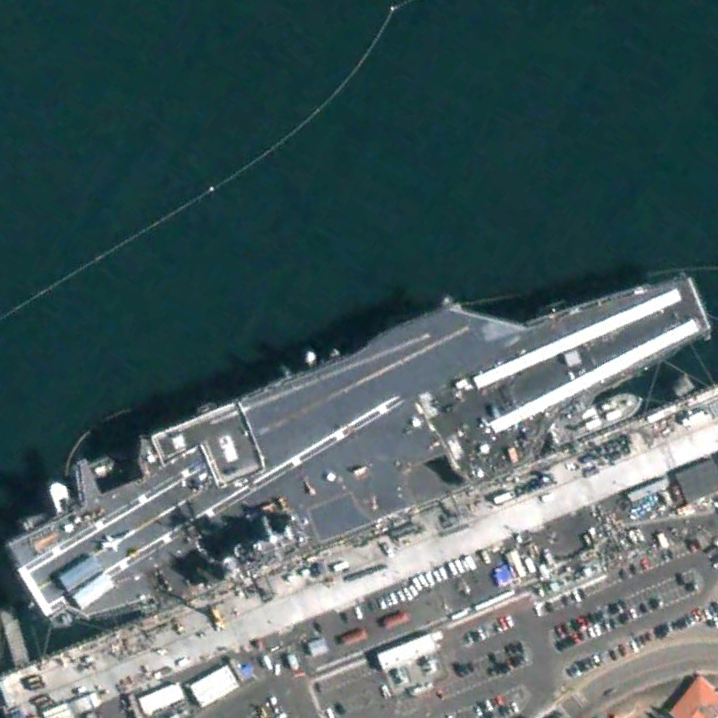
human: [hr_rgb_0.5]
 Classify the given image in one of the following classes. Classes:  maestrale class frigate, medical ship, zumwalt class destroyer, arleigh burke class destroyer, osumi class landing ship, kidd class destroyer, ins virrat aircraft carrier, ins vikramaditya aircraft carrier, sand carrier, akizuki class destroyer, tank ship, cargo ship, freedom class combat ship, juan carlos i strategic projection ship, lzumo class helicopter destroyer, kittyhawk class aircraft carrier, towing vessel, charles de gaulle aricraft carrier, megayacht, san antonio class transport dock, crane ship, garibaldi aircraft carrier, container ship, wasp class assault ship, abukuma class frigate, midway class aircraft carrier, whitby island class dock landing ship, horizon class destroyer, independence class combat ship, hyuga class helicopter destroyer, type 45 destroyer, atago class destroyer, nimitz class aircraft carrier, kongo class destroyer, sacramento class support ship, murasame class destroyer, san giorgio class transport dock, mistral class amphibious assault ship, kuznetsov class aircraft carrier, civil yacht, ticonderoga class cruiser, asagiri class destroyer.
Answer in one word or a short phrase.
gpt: Nimitz class aircraft carrier